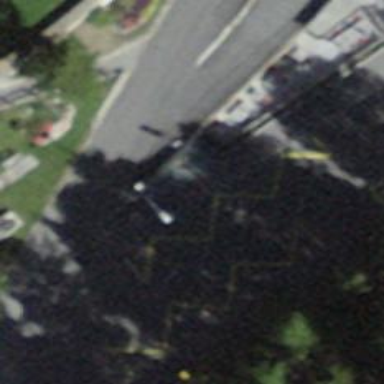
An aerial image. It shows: Bus stop with sheltered platform for public transport.